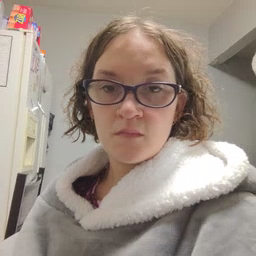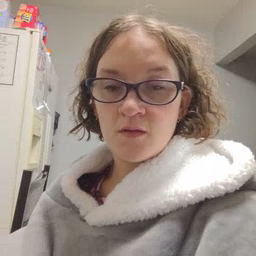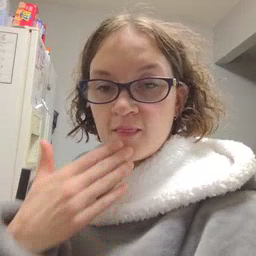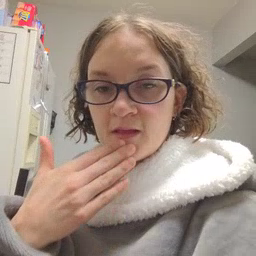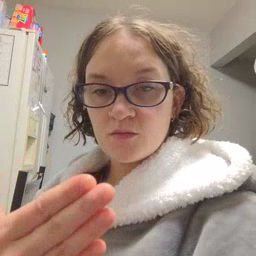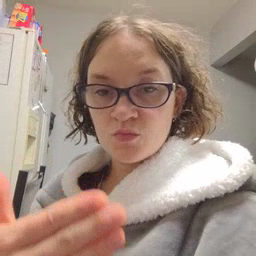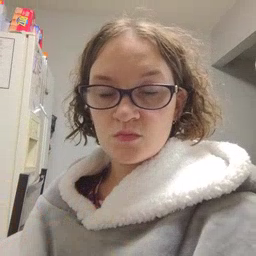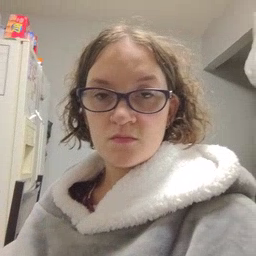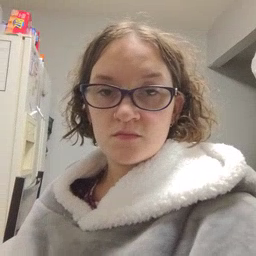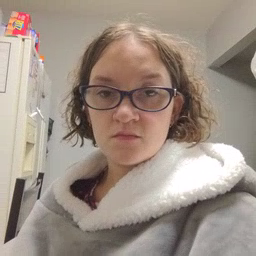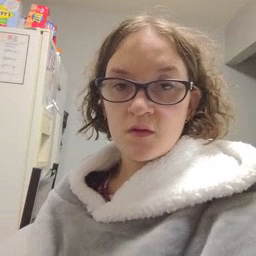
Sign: thankyou